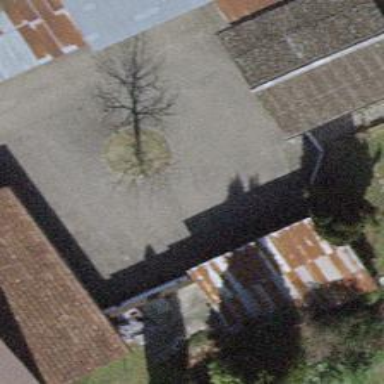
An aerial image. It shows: Deciduous broadleaved tree.